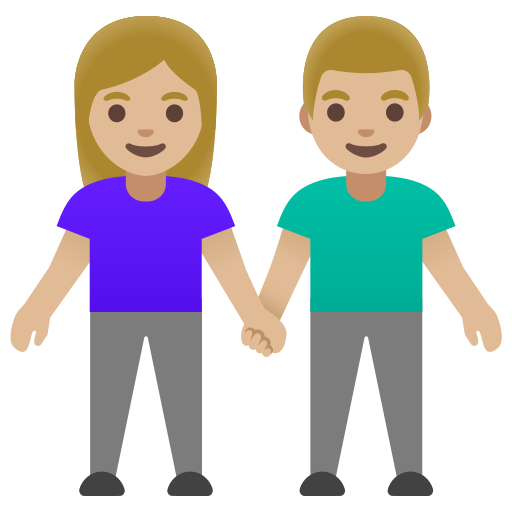
Emoji: 👫🏼